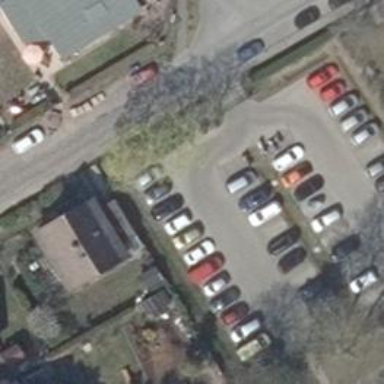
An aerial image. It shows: Road serving as parking aisle.